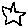
Label: star